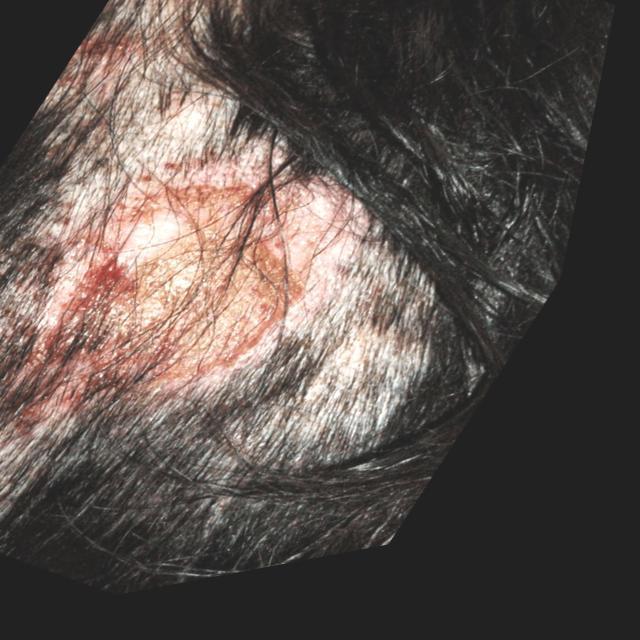
Canine dermatitis — inflammation of the skin presenting with erythema, pruritus, papules, and excoriation. May be allergic, contact, or atopic in origin.